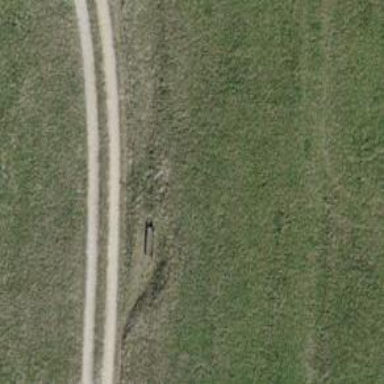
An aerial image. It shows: Bench.